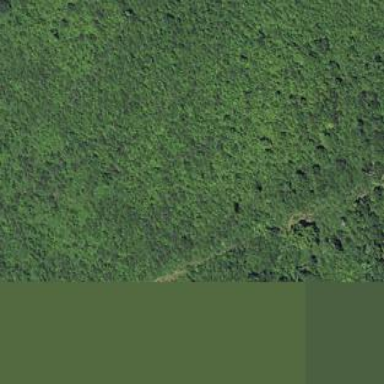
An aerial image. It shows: Forest with mixture of leaf types and cycles.